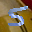
Label: 5